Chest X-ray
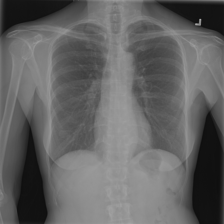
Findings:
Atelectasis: negative
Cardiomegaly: negative
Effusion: negative
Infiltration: negative
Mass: negative
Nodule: positive
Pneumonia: negative
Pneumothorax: negative
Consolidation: negative
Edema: negative
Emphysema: negative
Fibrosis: negative
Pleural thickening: negative
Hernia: negative